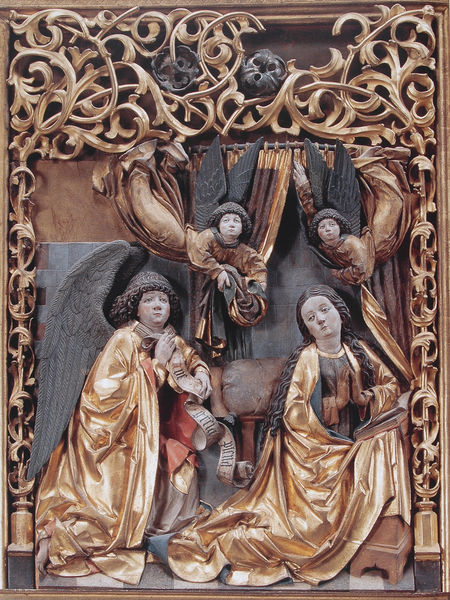
Titel: Hochaltar, Relief des linken Flügels: Verkündung an Maria
Künstler: Hans Klocker
Standort: Bozen
Institution: Franziskanerkirche
Schlagwörter: blau, flügel, himmel, umhang, weiß, frauen, grün, braun, frau, grau, haar, holz, kariert, kleid, schwarz, zimmer, rot, ornament, band, bibel, gesicht, inkarnat, trauer, hände, vorhang, kirche, boden, gold, haare, mantel, locken, traurig, fliegen, engel, ranken, skulptur, relief, farbig, schrift, hecke, klein, bank, schemel, gefaltet, vorhänge, ornamente, verzierung, robe, bemalt, buch, vergoldet, glaube, groß, beten, gebet, altar, pult, schnitzerei, gotisch, mittelalter, schwingen, schriftrolle, gefasst, kirchlich, heilig, maria, betend, fassung, geschnitzt, verkündigung, botschaft, latein, spruchband, gesprenge, polychrom, schriftband, gabriel, gegrüßet seist du maria, empfängnis, riemenschneider, tillmann, engel gabriel, holf, mittelalterliche verkündigungszene, tillmann riemenschneider